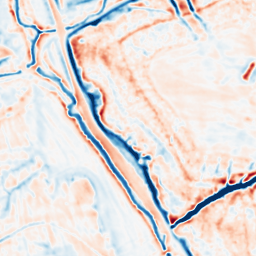
Category: multiscale
Decomposition family: dog_multiscale
Decomposition parameters: sigma_ratio: 1.6
n_scales: 3
base_sigma: 1
Upsampling method: lanczos
Upsampling parameters: scale: 2
Upsampling scale: 2